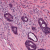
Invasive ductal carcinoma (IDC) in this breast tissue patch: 1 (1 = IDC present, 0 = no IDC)